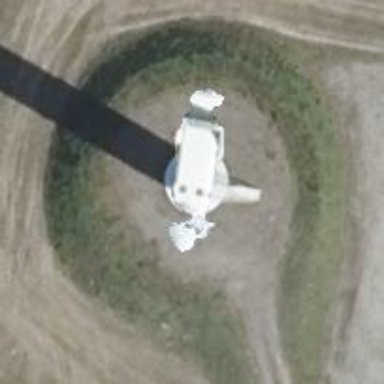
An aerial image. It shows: Wind generator powered by Vestas horizontal axis wind turbine.